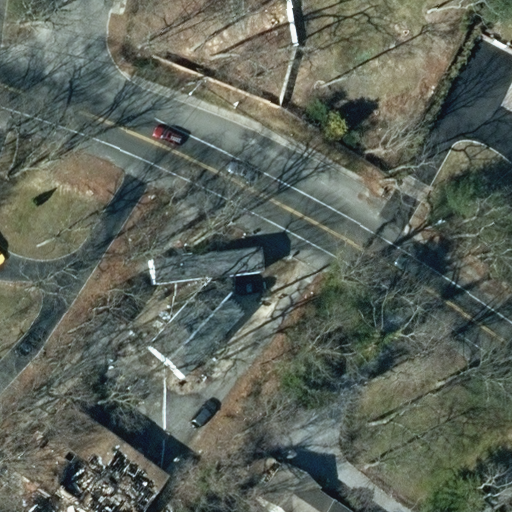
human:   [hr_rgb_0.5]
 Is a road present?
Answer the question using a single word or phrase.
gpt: yes

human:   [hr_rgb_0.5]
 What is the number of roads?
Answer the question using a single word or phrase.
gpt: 3

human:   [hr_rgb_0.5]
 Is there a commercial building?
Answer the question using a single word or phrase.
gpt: no

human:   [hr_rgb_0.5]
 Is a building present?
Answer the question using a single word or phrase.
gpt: yes

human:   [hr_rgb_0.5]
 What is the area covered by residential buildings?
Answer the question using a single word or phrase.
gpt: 473m2

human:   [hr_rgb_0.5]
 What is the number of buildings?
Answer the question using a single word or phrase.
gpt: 2

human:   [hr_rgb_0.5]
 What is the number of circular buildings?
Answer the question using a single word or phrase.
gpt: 0

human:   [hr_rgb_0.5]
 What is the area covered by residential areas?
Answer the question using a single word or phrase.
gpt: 10637m2

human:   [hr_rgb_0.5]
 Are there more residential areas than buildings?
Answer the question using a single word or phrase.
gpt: no

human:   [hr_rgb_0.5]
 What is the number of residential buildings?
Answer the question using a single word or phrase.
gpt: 2

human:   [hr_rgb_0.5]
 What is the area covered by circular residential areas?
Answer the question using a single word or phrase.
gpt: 0m2

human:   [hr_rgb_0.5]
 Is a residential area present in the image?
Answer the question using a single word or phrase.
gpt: yes

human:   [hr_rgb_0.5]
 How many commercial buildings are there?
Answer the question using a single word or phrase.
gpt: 0

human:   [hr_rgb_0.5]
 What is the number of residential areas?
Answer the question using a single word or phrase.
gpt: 1

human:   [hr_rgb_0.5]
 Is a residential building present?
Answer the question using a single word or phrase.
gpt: yes

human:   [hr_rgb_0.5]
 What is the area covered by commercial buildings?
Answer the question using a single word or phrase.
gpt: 0m2

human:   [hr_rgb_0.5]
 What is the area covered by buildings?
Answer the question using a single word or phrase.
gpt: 473m2

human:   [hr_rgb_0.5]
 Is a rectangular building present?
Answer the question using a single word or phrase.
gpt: yes

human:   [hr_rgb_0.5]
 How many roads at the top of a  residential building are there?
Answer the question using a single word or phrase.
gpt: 3

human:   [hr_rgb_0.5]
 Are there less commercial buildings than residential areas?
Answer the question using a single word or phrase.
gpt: yes

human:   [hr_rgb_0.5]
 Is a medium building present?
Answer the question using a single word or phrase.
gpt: yes

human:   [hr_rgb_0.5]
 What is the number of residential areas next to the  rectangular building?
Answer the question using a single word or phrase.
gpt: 1

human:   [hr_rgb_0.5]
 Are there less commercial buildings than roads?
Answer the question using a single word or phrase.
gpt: yes

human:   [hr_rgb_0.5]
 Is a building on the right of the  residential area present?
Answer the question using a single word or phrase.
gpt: no

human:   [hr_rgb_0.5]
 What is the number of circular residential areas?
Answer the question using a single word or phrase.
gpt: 0

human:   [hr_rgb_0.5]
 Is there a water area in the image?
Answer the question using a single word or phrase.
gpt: no

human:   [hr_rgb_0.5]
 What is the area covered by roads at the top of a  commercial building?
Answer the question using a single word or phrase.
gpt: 0m2

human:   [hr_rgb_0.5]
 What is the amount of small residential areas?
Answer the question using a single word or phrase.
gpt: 0

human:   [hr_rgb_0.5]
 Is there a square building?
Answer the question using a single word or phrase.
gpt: no

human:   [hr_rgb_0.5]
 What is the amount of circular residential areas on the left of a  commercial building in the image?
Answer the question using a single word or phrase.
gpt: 0

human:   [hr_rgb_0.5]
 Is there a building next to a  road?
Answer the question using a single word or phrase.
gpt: yes

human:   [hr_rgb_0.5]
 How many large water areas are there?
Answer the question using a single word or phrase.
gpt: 0

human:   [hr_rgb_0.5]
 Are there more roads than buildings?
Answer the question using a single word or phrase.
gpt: yes

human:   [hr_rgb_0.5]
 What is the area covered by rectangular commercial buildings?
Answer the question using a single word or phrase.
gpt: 0m2

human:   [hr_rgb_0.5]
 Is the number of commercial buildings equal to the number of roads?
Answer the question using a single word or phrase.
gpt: no

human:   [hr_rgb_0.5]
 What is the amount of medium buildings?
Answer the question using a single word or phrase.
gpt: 1

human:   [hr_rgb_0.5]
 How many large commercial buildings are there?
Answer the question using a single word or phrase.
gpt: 0

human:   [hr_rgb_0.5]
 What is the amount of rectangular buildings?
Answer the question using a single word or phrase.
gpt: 1

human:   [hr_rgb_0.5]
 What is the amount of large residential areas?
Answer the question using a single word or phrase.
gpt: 1

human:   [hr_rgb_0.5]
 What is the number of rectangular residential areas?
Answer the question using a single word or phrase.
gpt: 1

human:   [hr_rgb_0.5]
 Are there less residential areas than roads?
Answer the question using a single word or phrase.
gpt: yes

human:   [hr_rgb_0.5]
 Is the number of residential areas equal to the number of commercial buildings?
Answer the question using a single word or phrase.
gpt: no

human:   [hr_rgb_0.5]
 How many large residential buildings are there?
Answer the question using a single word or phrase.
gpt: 0

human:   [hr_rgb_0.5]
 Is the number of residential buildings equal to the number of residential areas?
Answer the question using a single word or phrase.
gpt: no

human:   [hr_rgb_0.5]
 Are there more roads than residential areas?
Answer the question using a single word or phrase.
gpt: yes

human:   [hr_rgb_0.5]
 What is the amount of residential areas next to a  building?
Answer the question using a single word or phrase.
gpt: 1

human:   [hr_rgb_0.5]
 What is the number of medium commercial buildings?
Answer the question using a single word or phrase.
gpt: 0

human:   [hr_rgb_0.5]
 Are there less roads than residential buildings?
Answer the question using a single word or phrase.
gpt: no

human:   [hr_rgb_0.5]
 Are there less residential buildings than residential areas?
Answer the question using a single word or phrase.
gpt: no

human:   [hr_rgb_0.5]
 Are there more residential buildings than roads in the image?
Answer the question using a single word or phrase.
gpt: no

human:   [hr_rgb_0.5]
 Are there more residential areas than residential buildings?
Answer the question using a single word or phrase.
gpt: no

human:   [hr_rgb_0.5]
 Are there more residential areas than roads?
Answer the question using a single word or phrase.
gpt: no

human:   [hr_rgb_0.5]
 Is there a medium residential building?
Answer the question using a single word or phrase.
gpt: yes

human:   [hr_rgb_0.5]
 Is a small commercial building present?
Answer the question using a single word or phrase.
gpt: no

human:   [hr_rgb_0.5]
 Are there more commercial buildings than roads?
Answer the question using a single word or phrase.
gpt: no

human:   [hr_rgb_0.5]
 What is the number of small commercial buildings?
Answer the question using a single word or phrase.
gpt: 0

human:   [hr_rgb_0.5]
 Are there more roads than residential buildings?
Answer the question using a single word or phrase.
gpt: yes

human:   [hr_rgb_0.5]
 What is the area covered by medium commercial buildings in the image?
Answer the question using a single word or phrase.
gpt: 0m2

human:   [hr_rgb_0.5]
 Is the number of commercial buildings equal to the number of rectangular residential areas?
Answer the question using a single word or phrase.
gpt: no

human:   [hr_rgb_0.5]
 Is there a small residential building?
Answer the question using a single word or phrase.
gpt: yes

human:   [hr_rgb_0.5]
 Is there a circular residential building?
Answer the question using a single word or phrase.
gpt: no

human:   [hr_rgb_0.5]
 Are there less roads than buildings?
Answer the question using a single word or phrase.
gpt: no

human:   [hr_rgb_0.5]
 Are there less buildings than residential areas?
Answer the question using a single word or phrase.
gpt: no

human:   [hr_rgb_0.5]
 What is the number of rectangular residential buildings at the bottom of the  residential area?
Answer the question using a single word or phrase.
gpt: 0